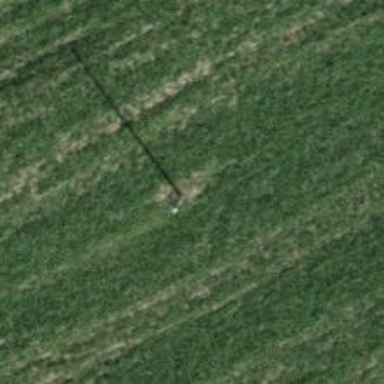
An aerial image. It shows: Straight power pole with straightforward line management.